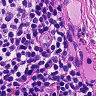
Metastatic tissue present: no